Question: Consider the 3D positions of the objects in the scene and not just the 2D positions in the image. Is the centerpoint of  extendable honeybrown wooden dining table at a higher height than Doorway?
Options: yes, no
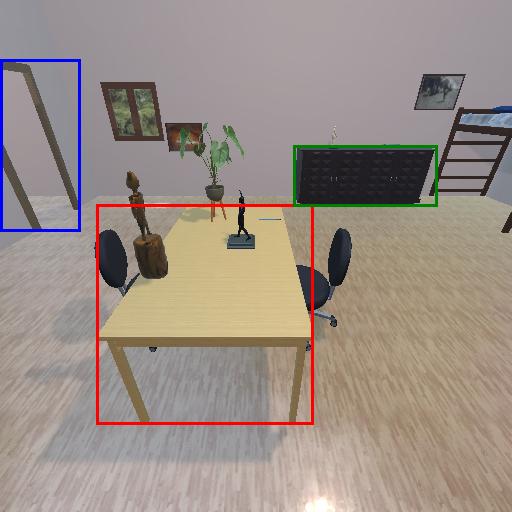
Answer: yes